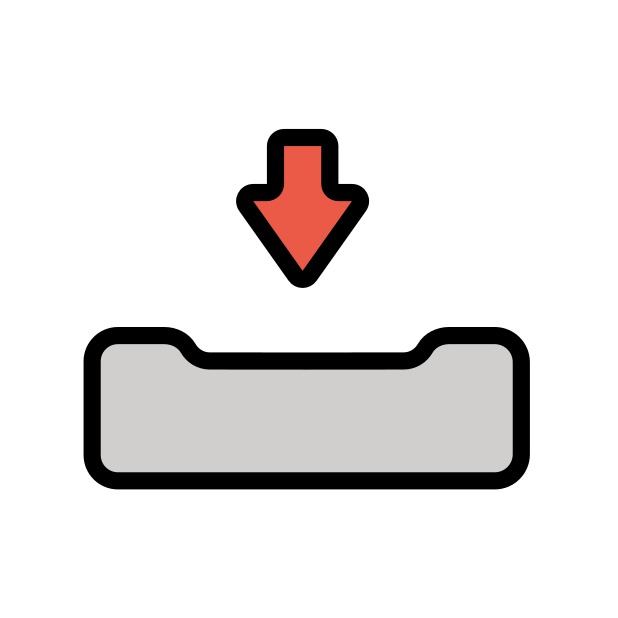
Emoji: 📥
Name: inbox tray
Unicode: 0x1f4e5